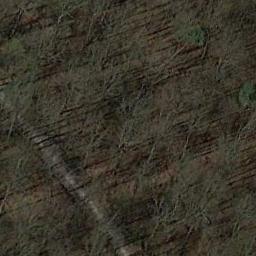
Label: forest